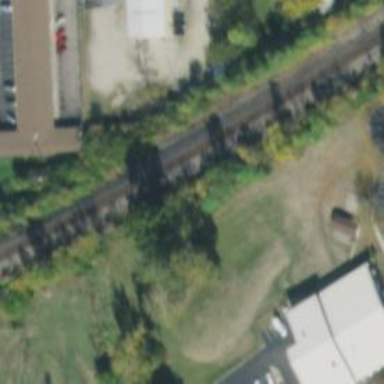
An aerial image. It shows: Railway track.